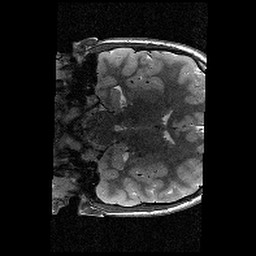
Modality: T2w
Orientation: coronal
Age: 11
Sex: female
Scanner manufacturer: siemens
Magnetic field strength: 3 T
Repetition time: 9.23 s
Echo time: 0.067 s